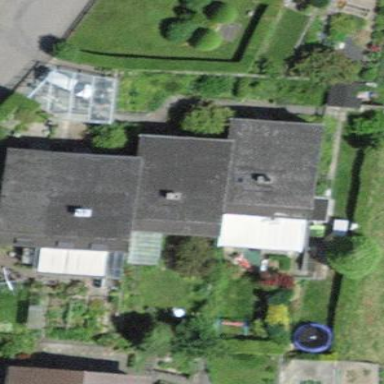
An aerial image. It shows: Simple house.